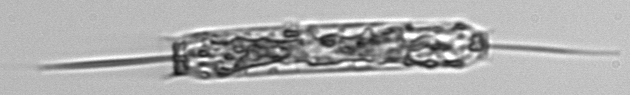
Label: Ditylum_brightwellii